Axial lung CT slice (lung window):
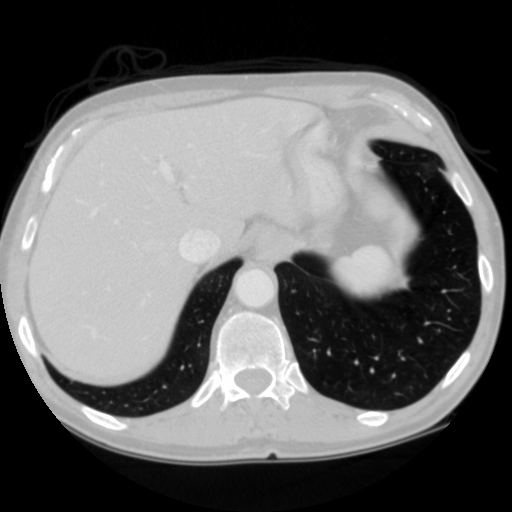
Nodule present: no